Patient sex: F
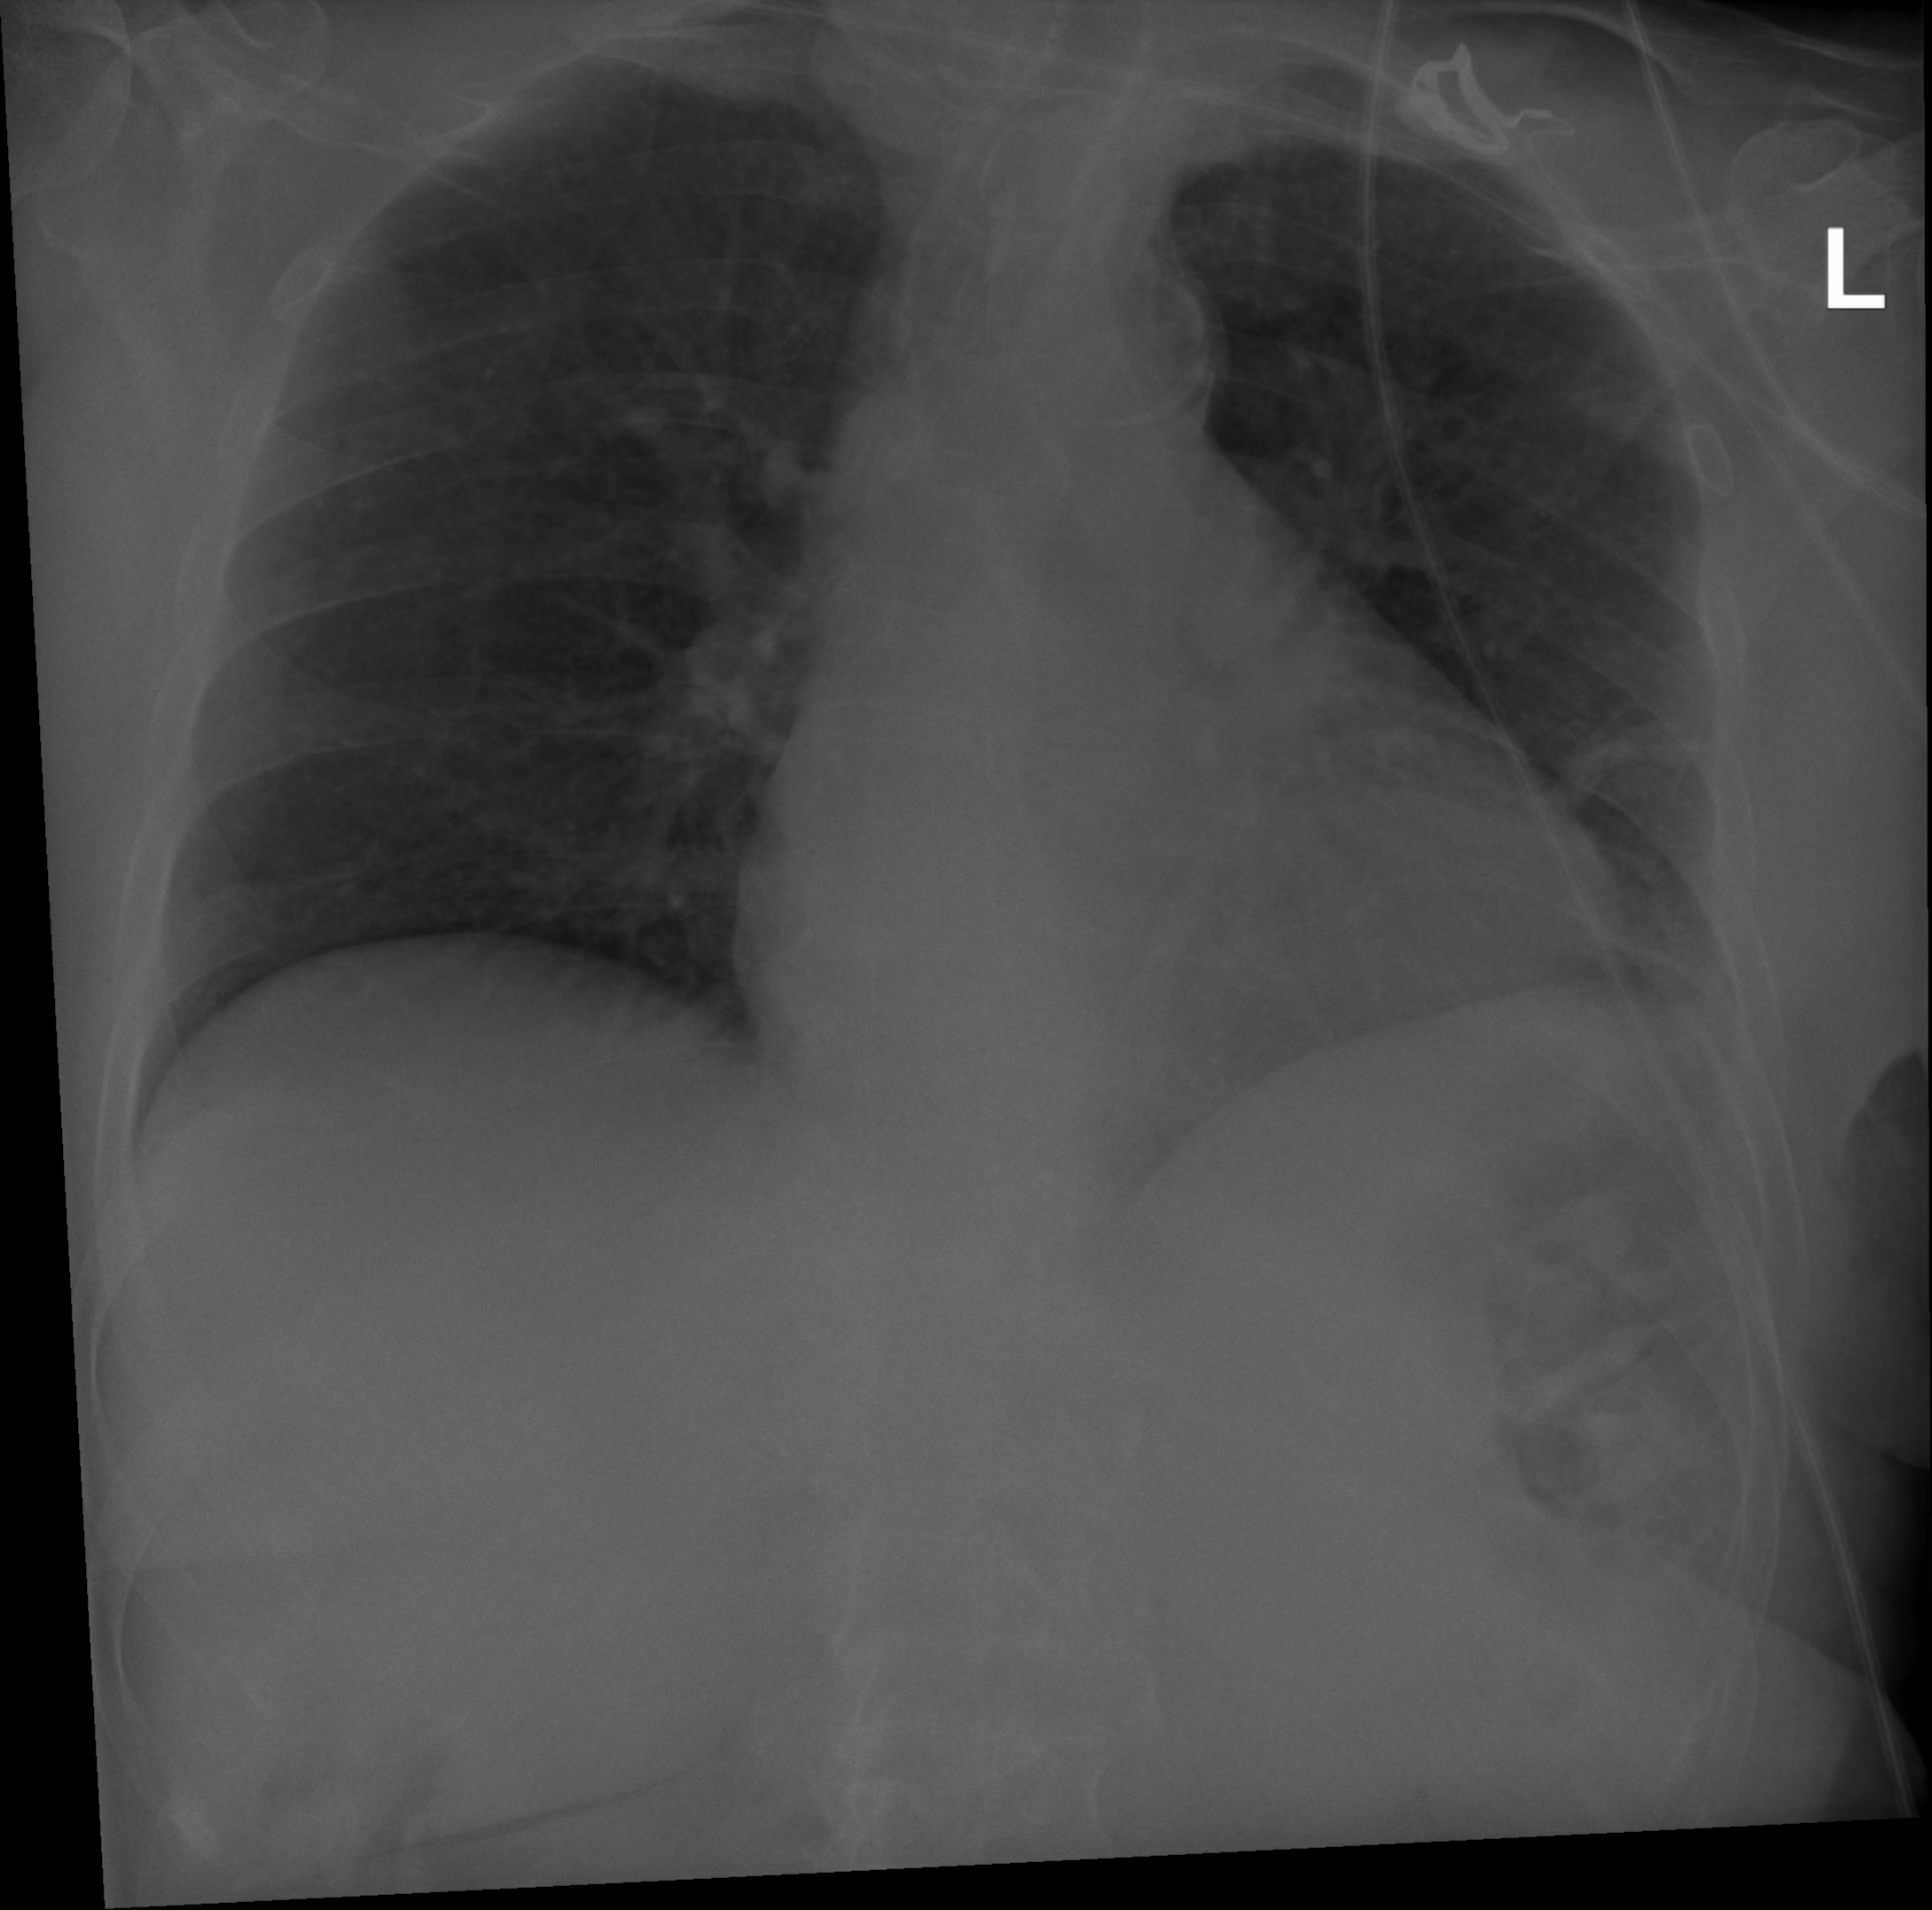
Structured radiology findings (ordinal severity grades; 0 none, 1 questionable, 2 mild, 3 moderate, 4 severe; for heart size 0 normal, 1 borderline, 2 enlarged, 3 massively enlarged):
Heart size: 1
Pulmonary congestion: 0
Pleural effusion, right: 0
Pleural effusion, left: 0
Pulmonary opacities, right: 0
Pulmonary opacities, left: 0
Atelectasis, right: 0
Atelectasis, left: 2